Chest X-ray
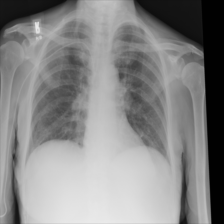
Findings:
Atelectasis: negative
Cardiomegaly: negative
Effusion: negative
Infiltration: positive
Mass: negative
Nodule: negative
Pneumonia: negative
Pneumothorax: negative
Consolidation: negative
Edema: negative
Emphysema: negative
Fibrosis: negative
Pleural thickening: negative
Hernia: negative